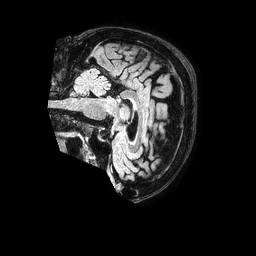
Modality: FLAIR
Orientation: sagittal
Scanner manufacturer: philips
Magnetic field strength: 1.5 T
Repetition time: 4.8 s
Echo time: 0.3 s